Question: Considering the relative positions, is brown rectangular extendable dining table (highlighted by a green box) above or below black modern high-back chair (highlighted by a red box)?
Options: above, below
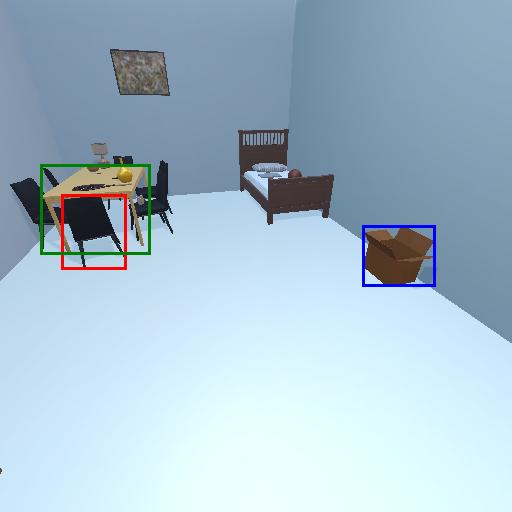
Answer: above